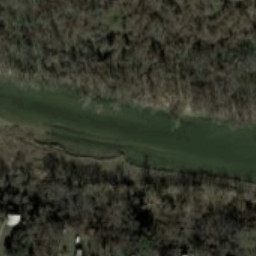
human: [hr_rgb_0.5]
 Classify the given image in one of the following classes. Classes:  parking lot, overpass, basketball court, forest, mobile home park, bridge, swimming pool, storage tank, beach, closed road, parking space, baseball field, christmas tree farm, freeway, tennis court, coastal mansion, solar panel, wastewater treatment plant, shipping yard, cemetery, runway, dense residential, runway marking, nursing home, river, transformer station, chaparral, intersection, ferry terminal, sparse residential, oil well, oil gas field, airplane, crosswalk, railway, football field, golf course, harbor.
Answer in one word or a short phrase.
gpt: river